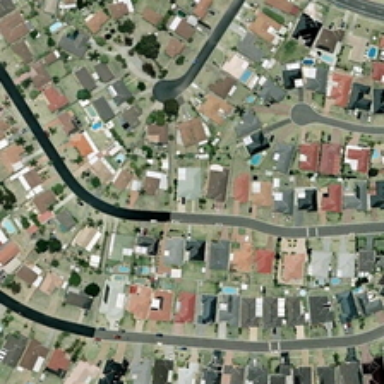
There are many residential areas on both sides of the river .